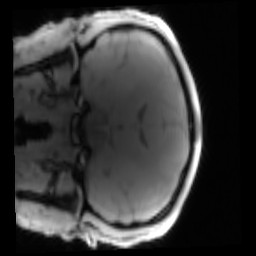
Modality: PDw
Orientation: coronal
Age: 24
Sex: male
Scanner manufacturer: siemens
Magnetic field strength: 3 T
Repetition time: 0.25 s
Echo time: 0.00103 s